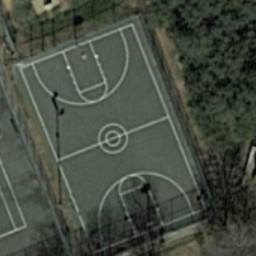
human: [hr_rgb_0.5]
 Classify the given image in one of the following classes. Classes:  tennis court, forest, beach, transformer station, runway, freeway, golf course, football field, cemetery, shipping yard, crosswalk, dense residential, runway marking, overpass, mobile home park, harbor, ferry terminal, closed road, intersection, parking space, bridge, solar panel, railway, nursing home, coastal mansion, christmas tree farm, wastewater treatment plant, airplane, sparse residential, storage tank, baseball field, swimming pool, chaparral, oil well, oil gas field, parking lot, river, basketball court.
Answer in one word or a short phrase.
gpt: basketball court